Fundus camera: zeiss
Shooting center: fovea
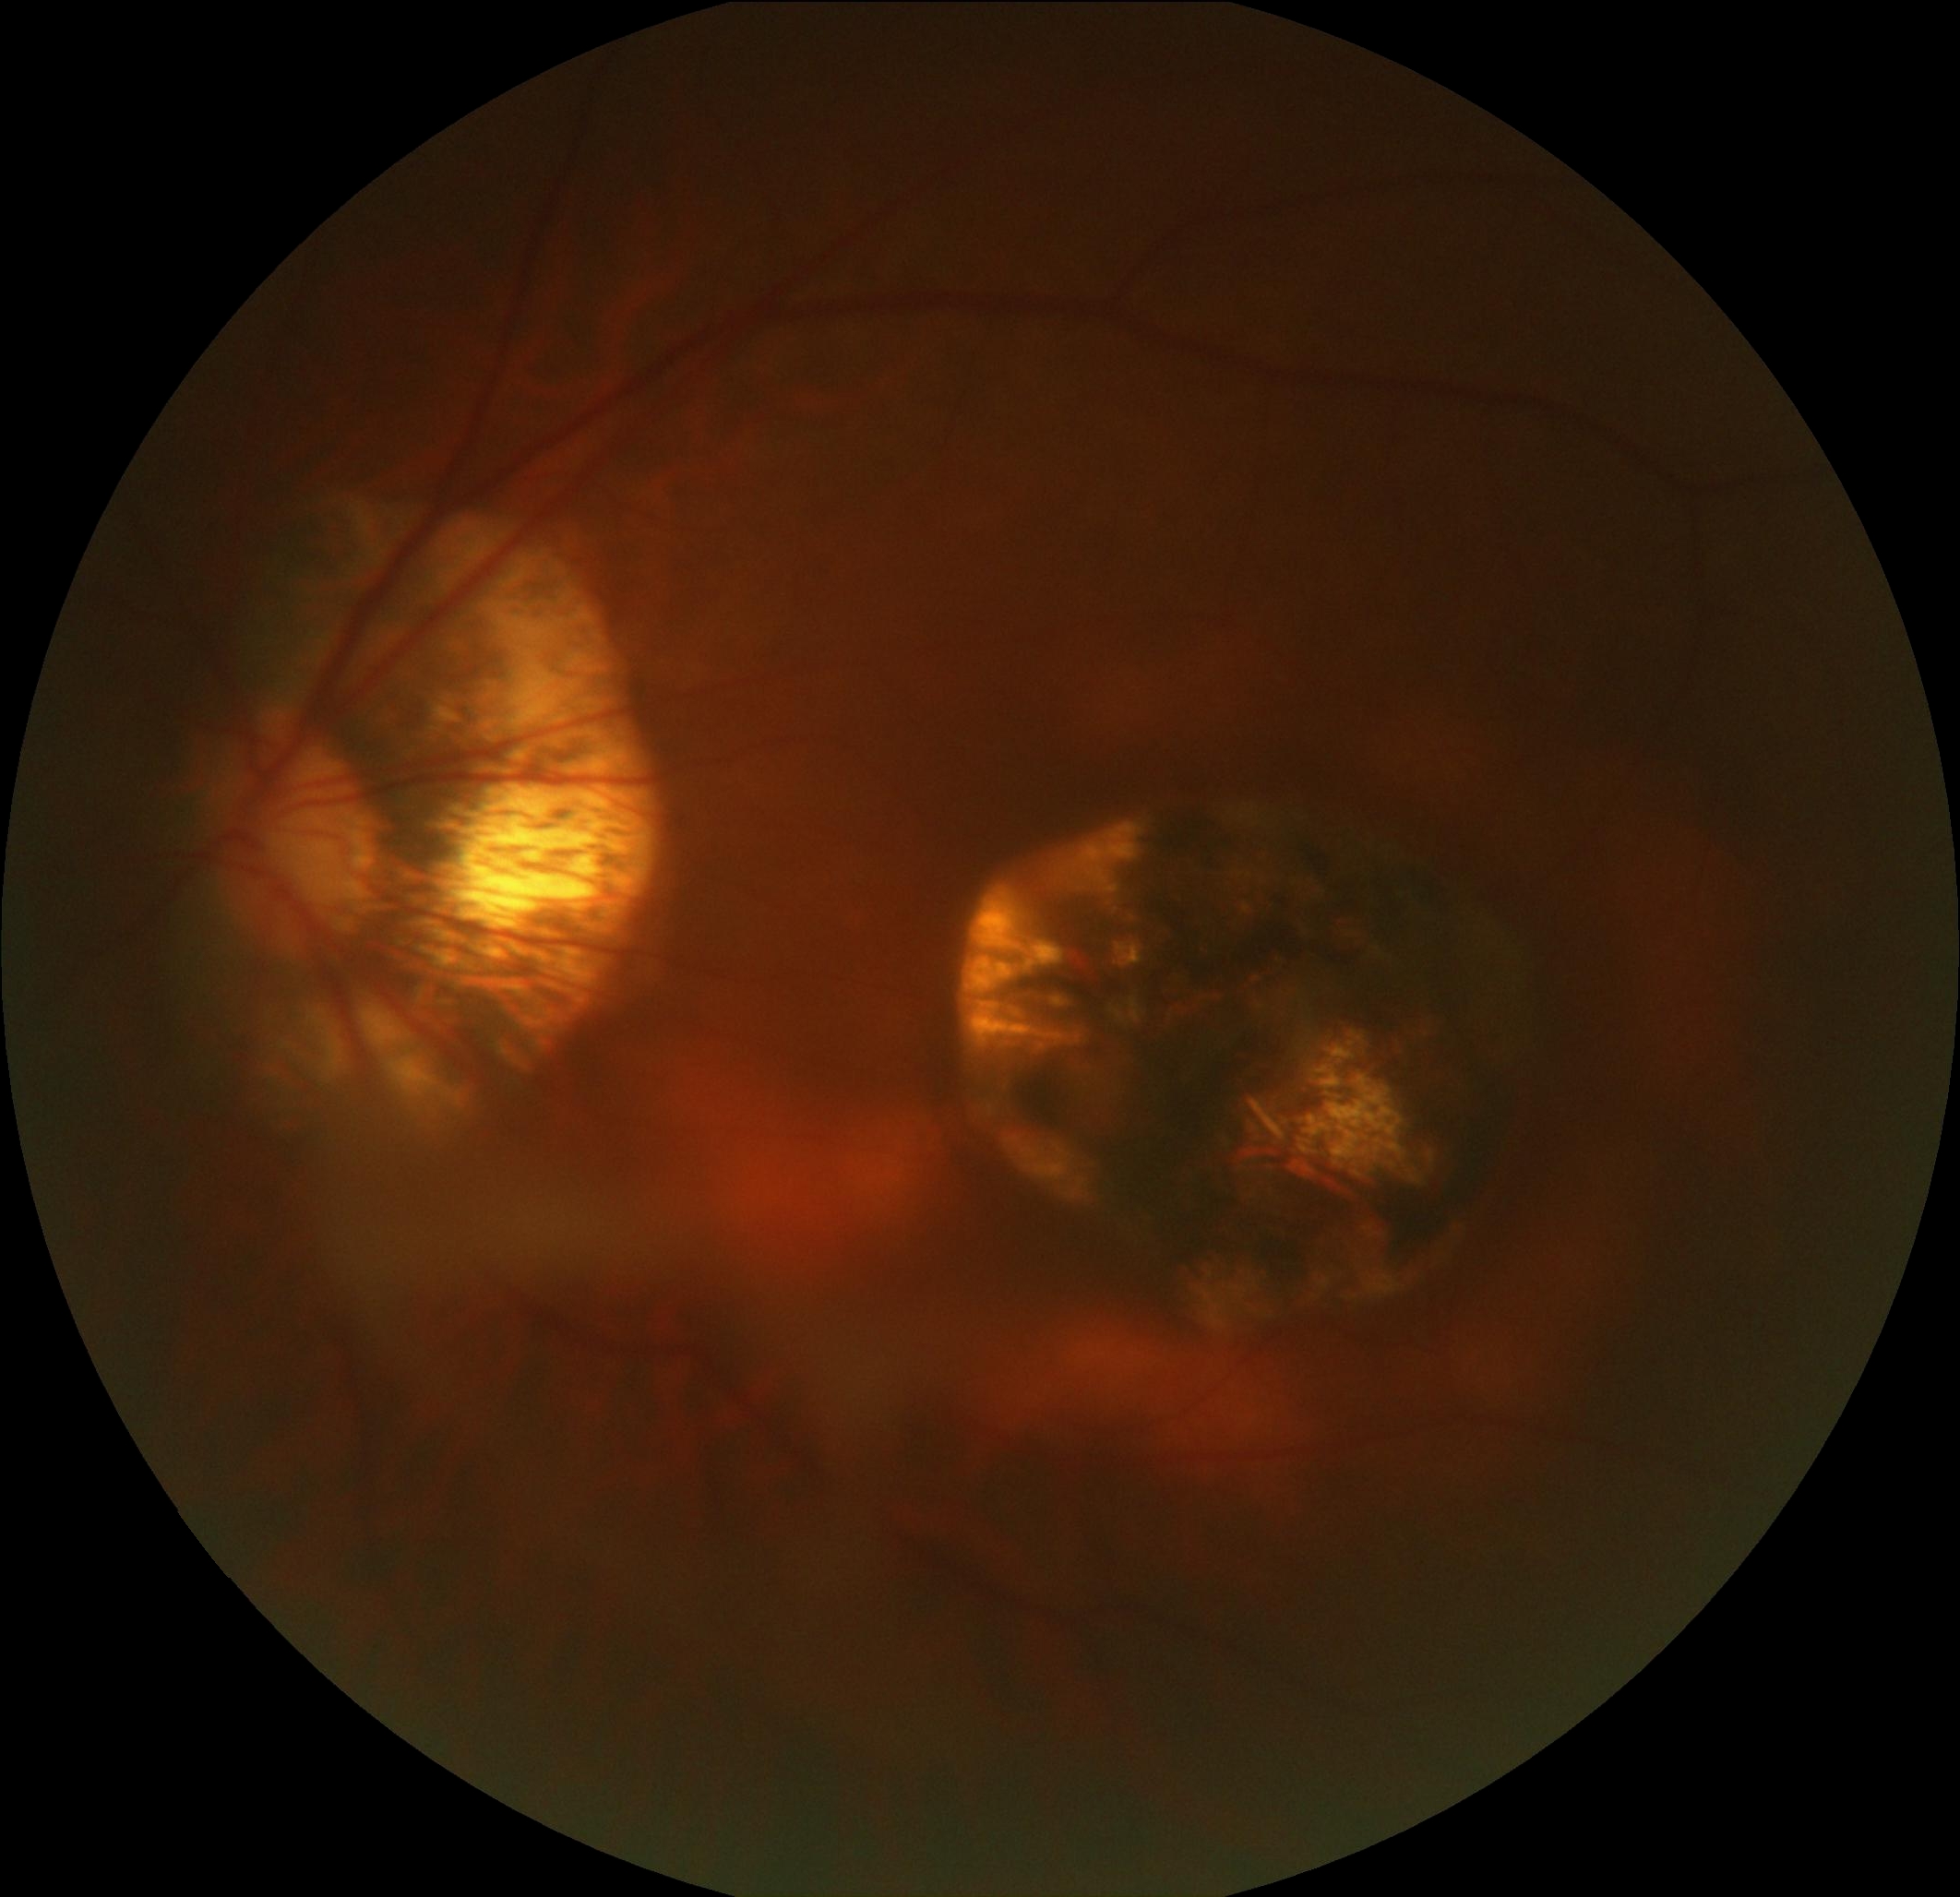
Pathologic myopia: yes
Patchy retinal atrophy: present
Retinal detachment: absent